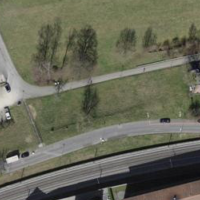
EUNIS habitat code: 25
Species observed at this site:
Allium ursinum
Petasites albus